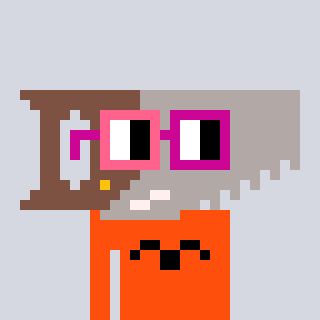
a pixel art character with square pink and red glasses, a saw-shaped head and a orange-colored body on a cool background